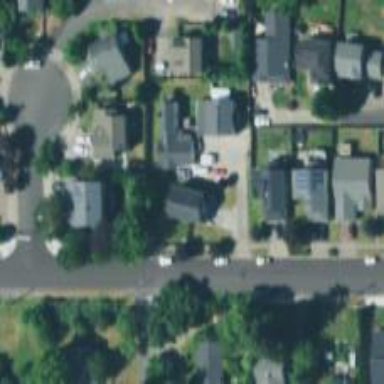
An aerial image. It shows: Living street.